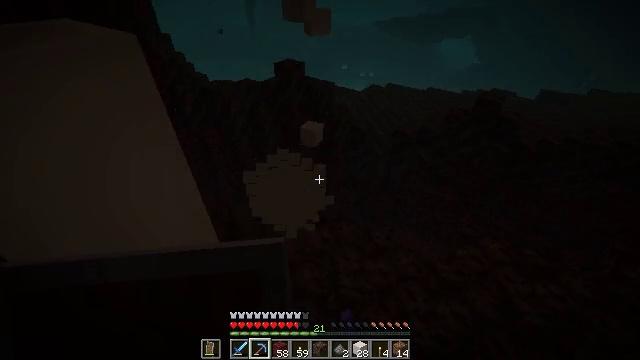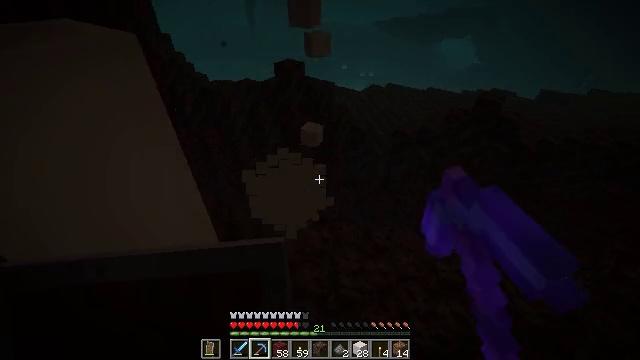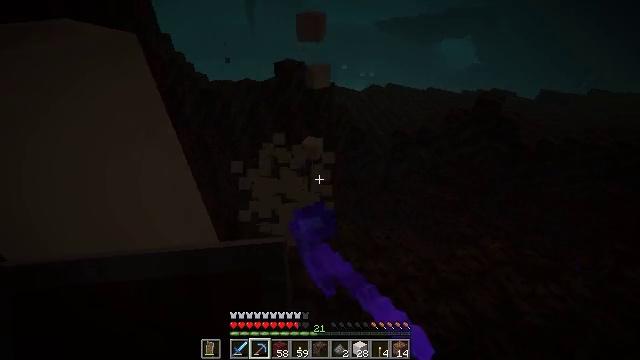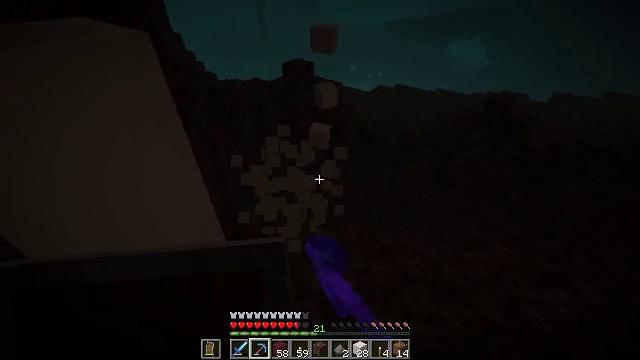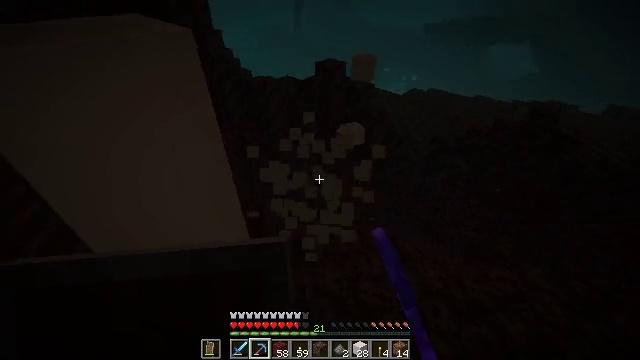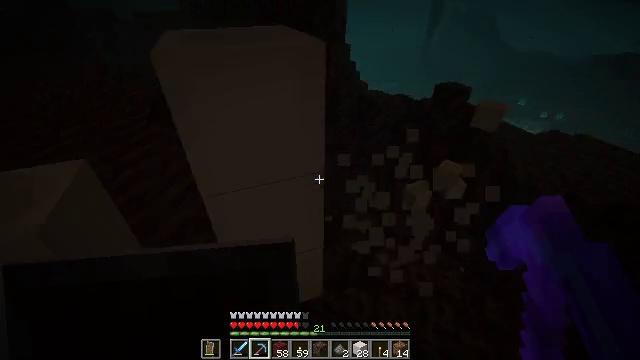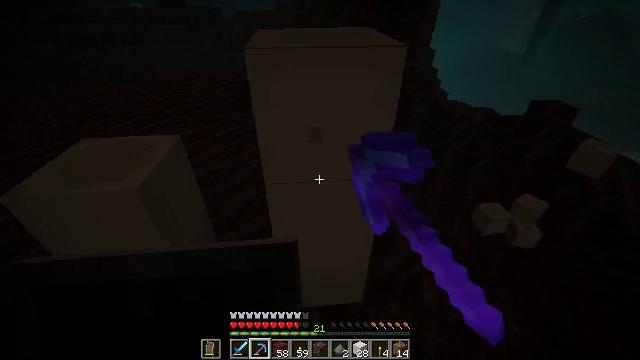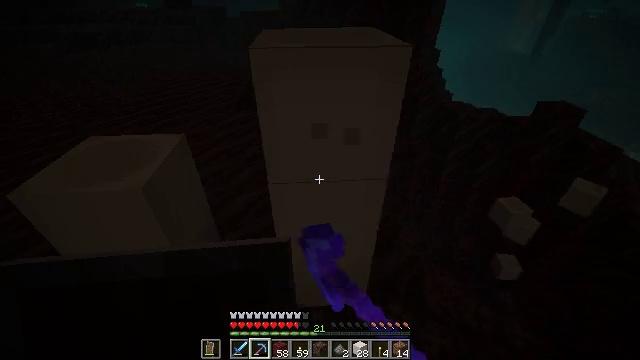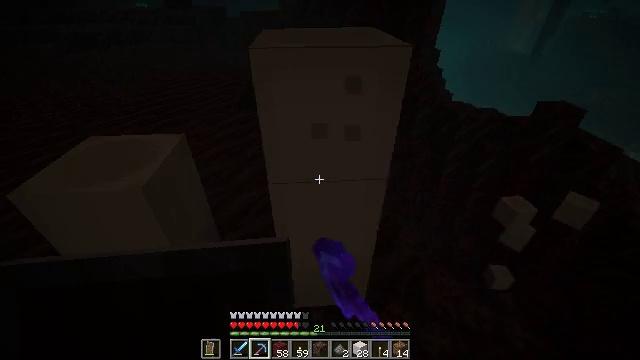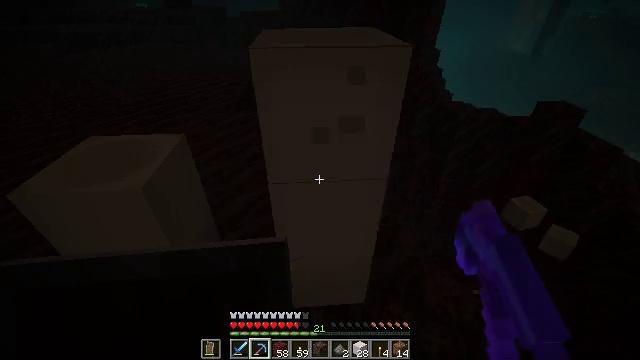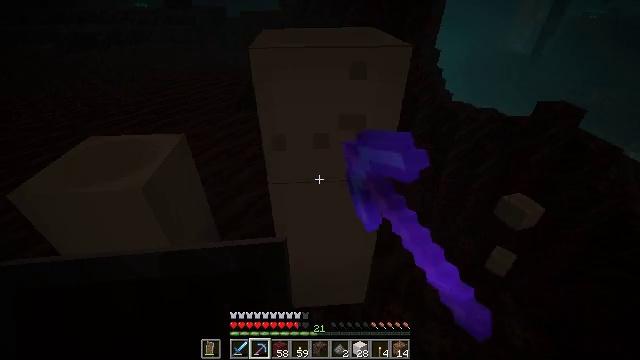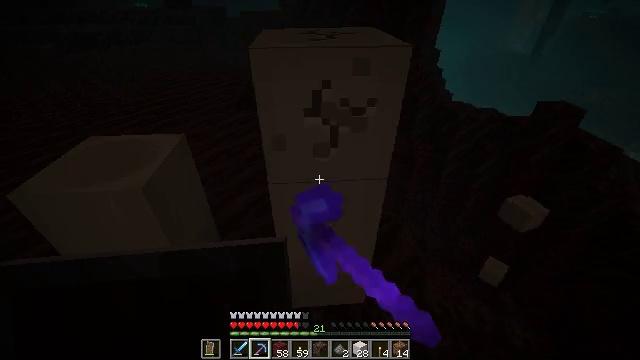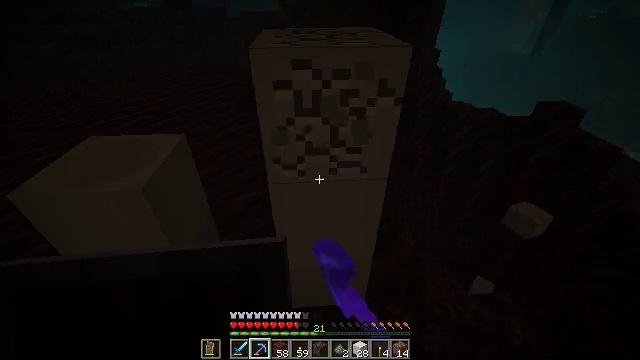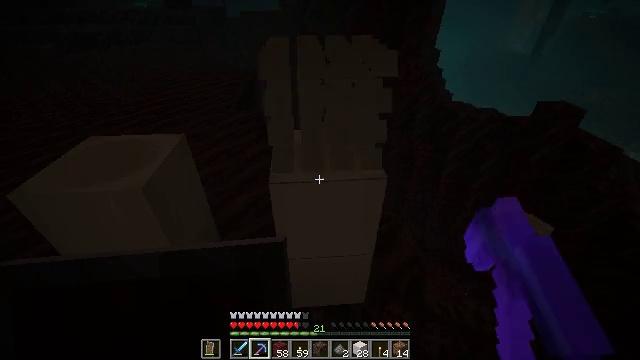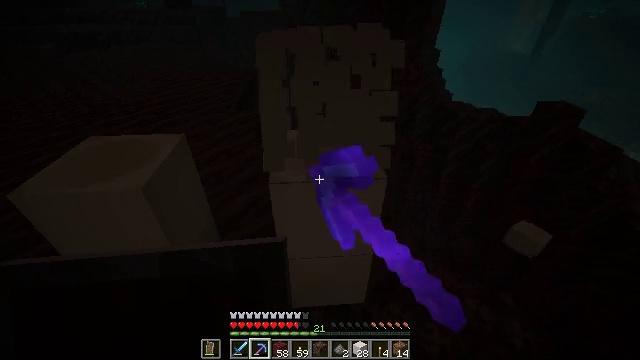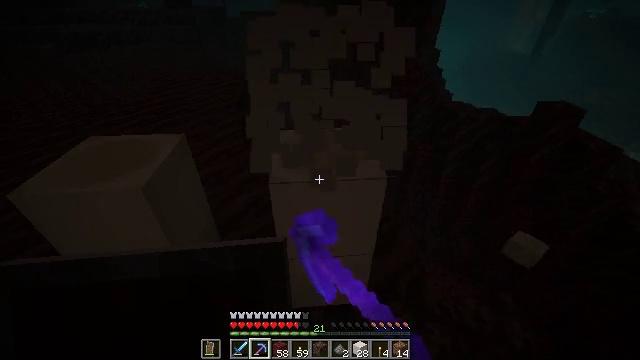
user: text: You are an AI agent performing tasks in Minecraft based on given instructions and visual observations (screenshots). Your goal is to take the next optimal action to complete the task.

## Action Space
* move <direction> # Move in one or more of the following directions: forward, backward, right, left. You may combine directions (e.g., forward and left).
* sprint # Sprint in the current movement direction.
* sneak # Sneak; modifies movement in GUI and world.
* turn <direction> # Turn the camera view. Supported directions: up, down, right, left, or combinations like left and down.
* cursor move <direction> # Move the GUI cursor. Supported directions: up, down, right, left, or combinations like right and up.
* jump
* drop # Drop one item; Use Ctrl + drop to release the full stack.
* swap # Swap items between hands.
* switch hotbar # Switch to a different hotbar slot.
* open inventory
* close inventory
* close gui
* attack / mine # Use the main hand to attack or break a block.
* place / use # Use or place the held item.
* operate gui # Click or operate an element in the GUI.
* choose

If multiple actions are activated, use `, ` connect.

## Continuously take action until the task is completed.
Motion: motion action
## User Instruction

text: Dig up the bone block in the desert or swamp biome.
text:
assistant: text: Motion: sneak, attack / mine
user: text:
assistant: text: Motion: sneak, attack / mine
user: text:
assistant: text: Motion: sneak, turn left, attack / mine
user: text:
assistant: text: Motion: sneak, turn left, attack / mine
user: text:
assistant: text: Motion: sneak, turn left and up, attack / mine
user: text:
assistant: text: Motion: sneak, turn left, attack / mine
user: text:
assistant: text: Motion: sneak, attack / mine
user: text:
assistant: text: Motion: sneak, attack / mine
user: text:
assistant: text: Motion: sneak, attack / mine
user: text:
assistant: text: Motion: sneak, attack / mine
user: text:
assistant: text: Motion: sneak, attack / mine
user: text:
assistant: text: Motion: sneak, attack / mine
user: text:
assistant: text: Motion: sneak, attack / mine
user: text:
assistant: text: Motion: sneak, attack / mine
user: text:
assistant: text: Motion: sneak, attack / mine
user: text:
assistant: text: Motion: sneak, attack / mine
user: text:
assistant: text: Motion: sneak, attack / mine
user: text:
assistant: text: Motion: sneak, attack / mine
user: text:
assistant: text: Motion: sneak, attack / mine
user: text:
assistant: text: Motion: sneak, attack / mine
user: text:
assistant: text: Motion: sneak, turn down, attack / mine
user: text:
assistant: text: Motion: sneak, turn down, attack / mine
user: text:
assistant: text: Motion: sneak, attack / mine
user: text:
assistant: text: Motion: sneak, attack / mine
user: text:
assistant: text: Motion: sneak, attack / mine
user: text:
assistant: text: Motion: sneak, attack / mine
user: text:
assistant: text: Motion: sneak, turn down, attack / mine
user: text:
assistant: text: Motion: sneak, turn down, attack / mine
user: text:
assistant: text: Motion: sneak, turn down, attack / mine
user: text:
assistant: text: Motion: sneak, turn down, attack / mine